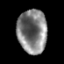
Tissue: prostate
Cell type: T cells
Senescence score: 0.3107
Nuclear area (px): 1270
Mean DAPI intensity: 128.462